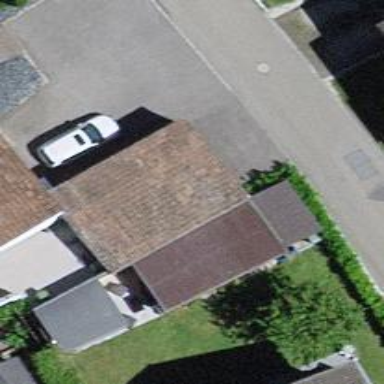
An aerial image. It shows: Garage.